Field crop: maize
Growth stage: 2
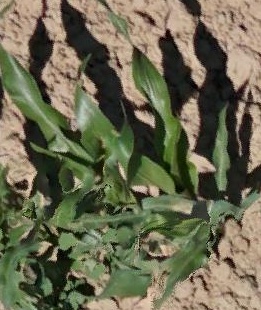
Species: maize